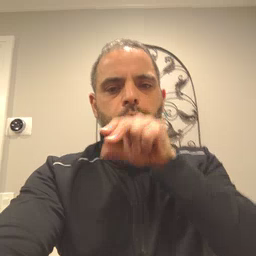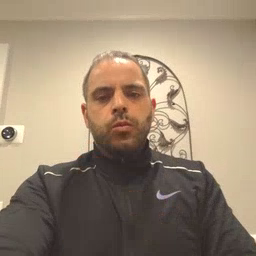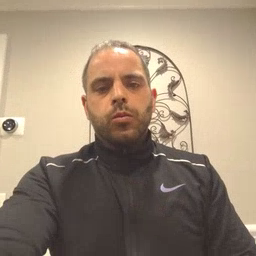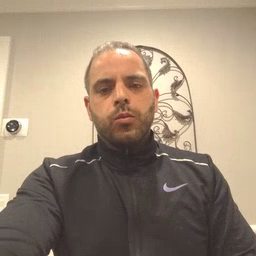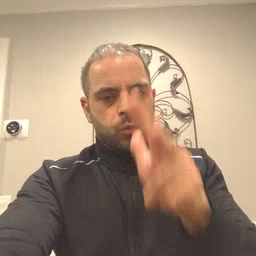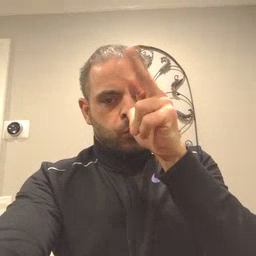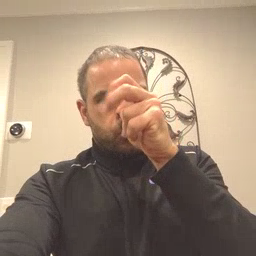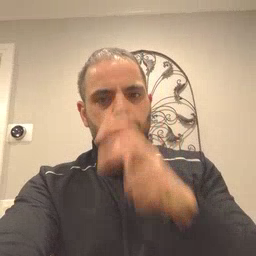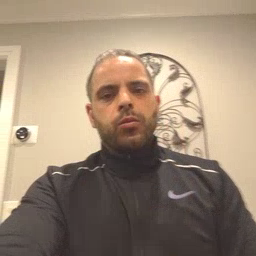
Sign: bug